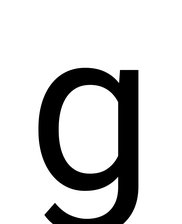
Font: Roboto_Regular